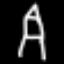
Label: The Eiffel Tower